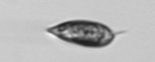
Label: Prorocentrum_triestinum